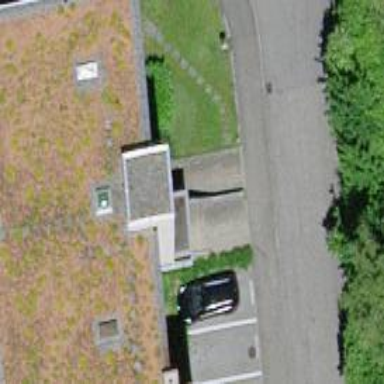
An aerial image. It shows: Residential building.